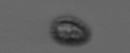
Label: Pseudochattonella_farcimen